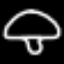
Label: mushroom